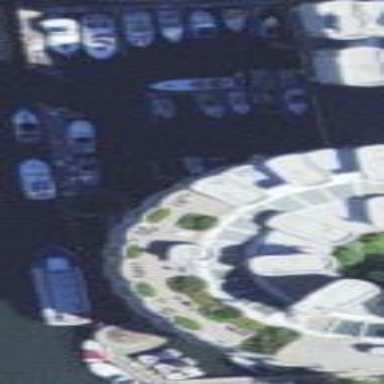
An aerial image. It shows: Marina area for leisure land.